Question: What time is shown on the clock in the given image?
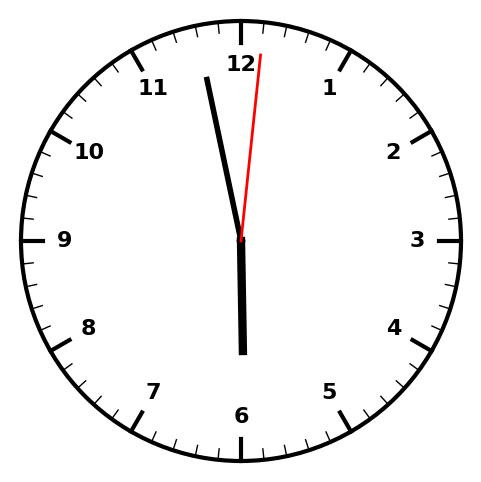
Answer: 05:58:01